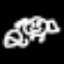
Label: frog